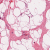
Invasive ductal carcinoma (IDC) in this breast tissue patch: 0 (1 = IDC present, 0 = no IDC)